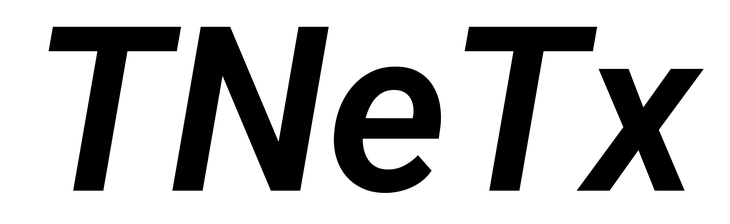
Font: Roboto-Italic_SemiBold_Italic